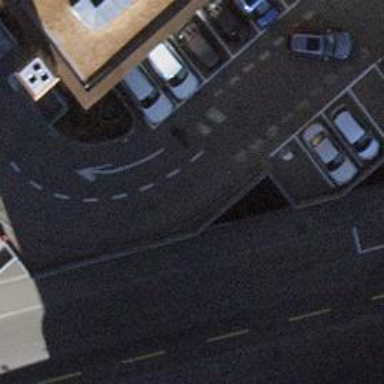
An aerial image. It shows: Charging station.